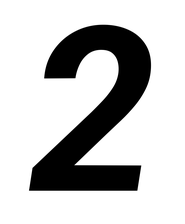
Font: Roboto-Italic_Bold_Italic